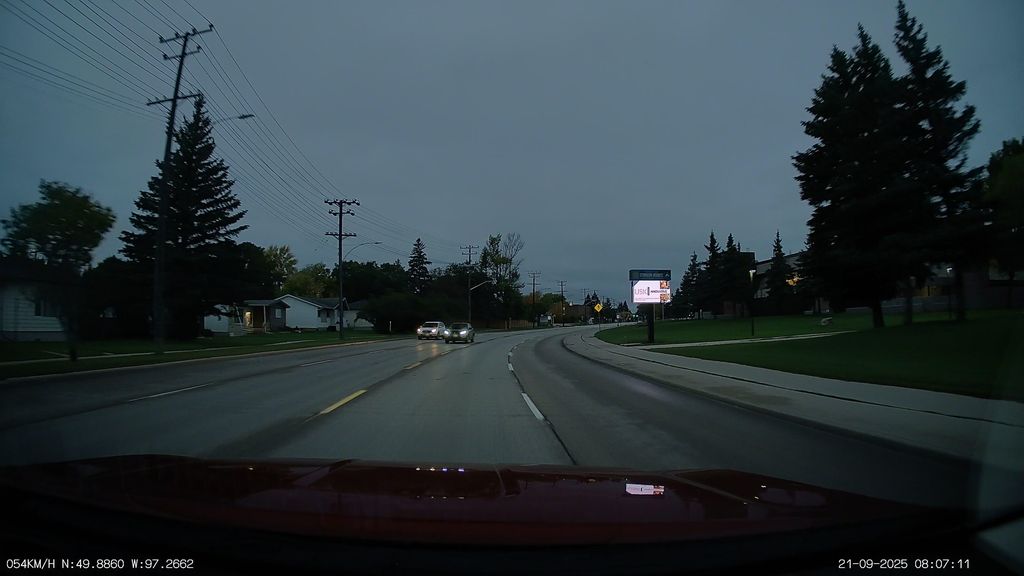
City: winnipeg